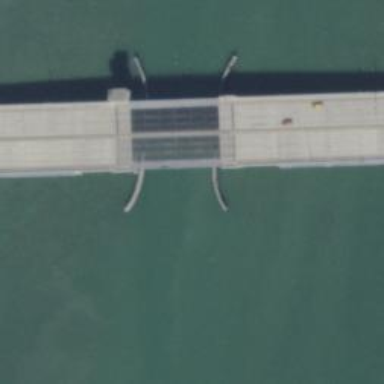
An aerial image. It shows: Primary highway crossing bascule movable bridge.